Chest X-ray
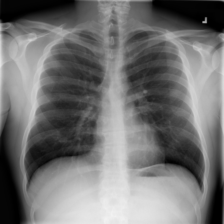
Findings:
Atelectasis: negative
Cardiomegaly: negative
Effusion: negative
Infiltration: negative
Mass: negative
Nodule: negative
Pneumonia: negative
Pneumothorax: negative
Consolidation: negative
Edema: negative
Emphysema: negative
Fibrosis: negative
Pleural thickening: negative
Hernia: negative